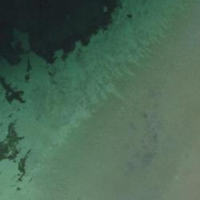
EUNIS habitat code: 14
Species observed at this site:
Fulica atra
Podiceps cristatus